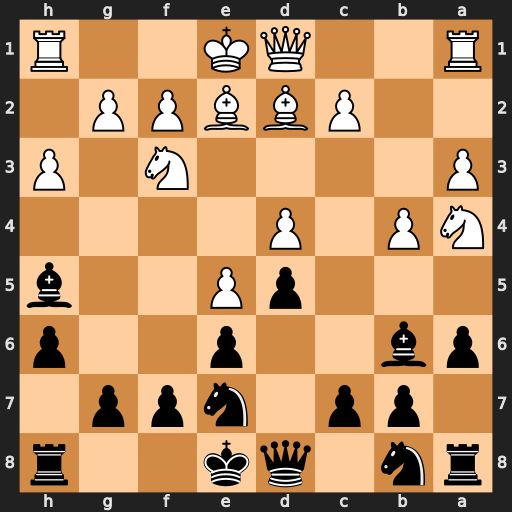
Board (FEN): rn1qk2r/1pp1npp1/pb2p2p/3pP2b/NP1P4/P4N1P/2PBBPP1/R2QK2R
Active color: b
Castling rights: KQkq
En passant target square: -
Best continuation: Bxf3 Bxf3 Bxd4